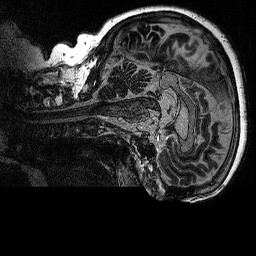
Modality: MP2RAGE
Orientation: sagittal
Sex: female
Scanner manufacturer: siemens
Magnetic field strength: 3 T
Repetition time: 5 s
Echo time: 0.00292 s